Question:
I want to select 20-April-2015 from the popup. I am trying to use xpath notation for this. Kindly let me know if it is a correct way to achieve this or not.
below is he xpath I am trying, dont know if it is correct or not (partially though)
//td[@data-year="2015" and @data-month="3"]
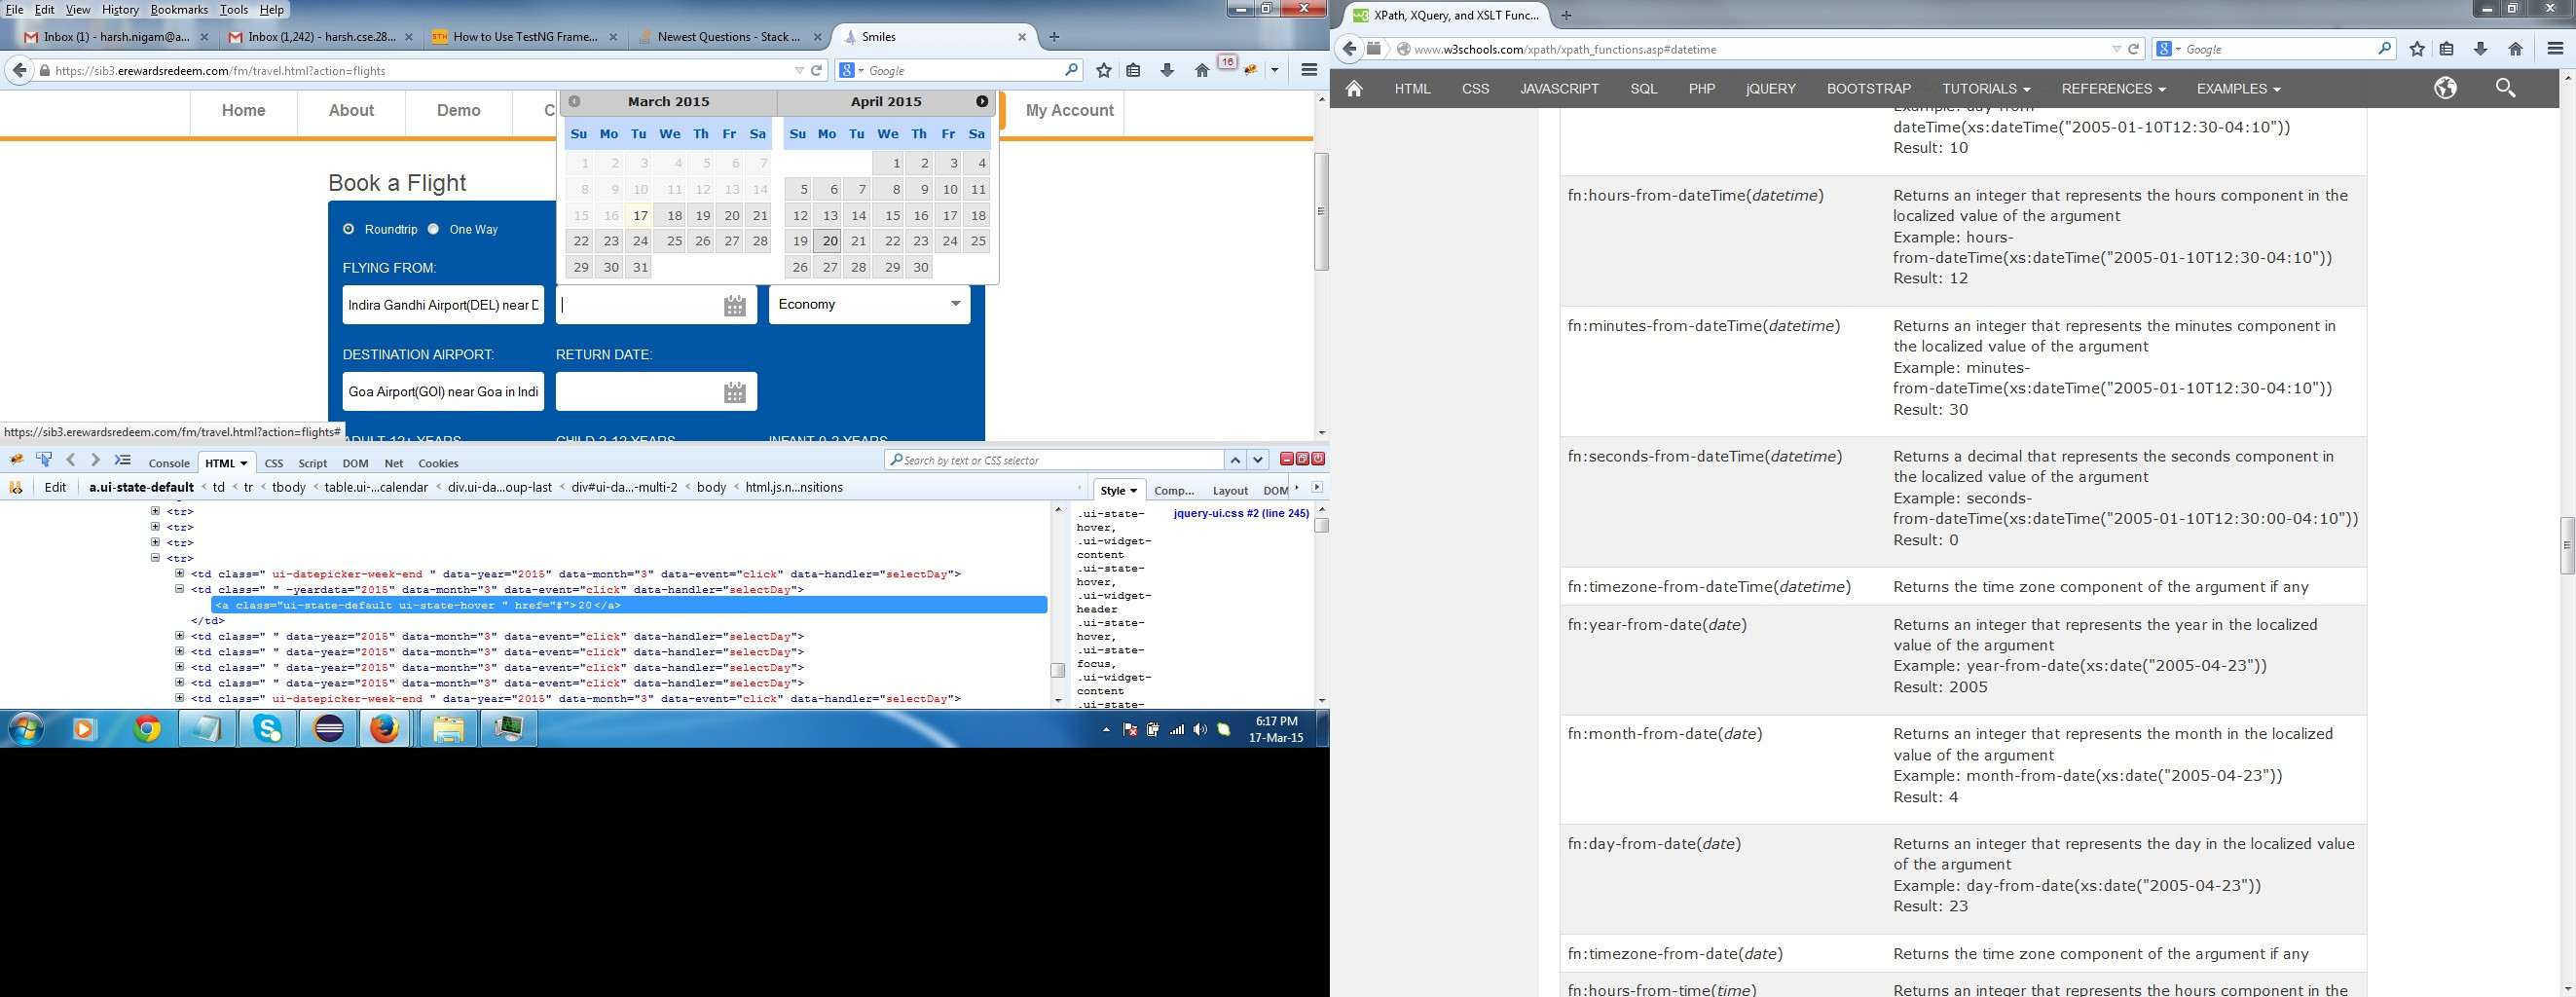
Answer: The Xpath specified above is very very fragile.
Would you always like to keep calculating the the tr,td index if the date you want to select is changed ?
Here is a better alternative, depends on the date picker object you are trying to work with, but the approach is more robust -
'''
import org.openqa.selenium.By;
import org.openqa.selenium.WebDriver;
import org.openqa.selenium.WebElement;
import org.openqa.selenium.chrome.ChromeDriver;
import java.util.ArrayList;
import java.util.List;
public class WhiteBoard {
public static WebDriver browser;
//Specify any date here... (Let it come in any format but break it up this way)
public static String day = "31";
public static String month = "January";
public static int year = 2010;
public static String test_URL = "http://salman-w.googlecode.com/svn/trunk/jquery-ui-datepicker/parse-and-format-dates.html";
public static String css_DatePicker = "input.hasDatepicker";
public static String css_next = "a[title='Next']";
public static String css_prev = "a[title='Prev']";
public static String css_DispYear = "span.ui-datepicker-year";
public static String css_DispMonth = "span.ui-datepicker-month";
public static String css_DispDay = "td[data-handler='selectDay']";
public static void main(String[] args){
System.setProperty("webdriver.chrome.driver", "D:\00_FX_WorkSpace\chromedriver.exe");
browser = new ChromeDriver();
browser.navigate().to(test_URL);
List<WebElement> objDate = browser.findElements(By.cssSelector(css_DatePicker));
if(objDate.size() > 0){
objDate.get(0).click();
selectDate();
}
else{
System.out.println("Not found date object...");
}
}
public static void selectDate(){
selectYear();
}
public static void selectYear(){
WebElement dispYear = browser.findElement(By.cssSelector(css_DispYear));
int iYear = Integer.parseInt(dispYear.getText());
if(iYear == year){
selectMonth();
}
else if(iYear < year){
//click next
WebElement next = browser.findElement(By.cssSelector(css_next));
next.click();
selectYear();
}
else if(iYear > year){
WebElement prev = browser.findElement(By.cssSelector(css_prev));
prev.click();
selectYear();
}
}
public static void selectMonth(){
WebElement dispMonth = browser.findElement(By.cssSelector(css_DispMonth));
String strMonth = dispMonth.getText();
List<String> arrMonths = new ArrayList<>();
arrMonths.add("January");
arrMonths.add("February");
arrMonths.add("March");
arrMonths.add("April");
arrMonths.add("May");
arrMonths.add("June");
arrMonths.add("July");
arrMonths.add("August");
arrMonths.add("September");
arrMonths.add("October");
arrMonths.add("November");
arrMonths.add("December");
int iActualPosition, iExpectedPosition;
iActualPosition = arrMonths.indexOf(strMonth);
iExpectedPosition = arrMonths.indexOf(month);
if(iActualPosition == iExpectedPosition){
selectDay();
}
else if(iActualPosition < iExpectedPosition){
//click next
WebElement next = browser.findElement(By.cssSelector(css_next));
next.click();
selectMonth();
}
else if(iActualPosition > iExpectedPosition){
WebElement prev = browser.findElement(By.cssSelector(css_prev));
prev.click();
selectMonth();
}
}
public static void selectDay(){
List<WebElement> dispDay = browser.findElements(By.cssSelector(css_DispDay));
for (WebElement dayCell : dispDay)
{
if (dayCell.getText().equals(day))
{
dayCell.click();
break;
}
}
}
}
'''